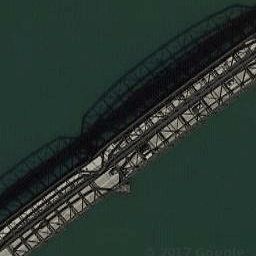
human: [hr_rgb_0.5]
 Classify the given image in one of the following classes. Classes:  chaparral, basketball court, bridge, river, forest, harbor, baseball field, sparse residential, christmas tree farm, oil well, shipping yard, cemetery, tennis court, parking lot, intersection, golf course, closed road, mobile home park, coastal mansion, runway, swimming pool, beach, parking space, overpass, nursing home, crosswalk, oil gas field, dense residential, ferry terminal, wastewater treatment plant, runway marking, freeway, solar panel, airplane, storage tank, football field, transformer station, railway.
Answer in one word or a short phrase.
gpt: bridge